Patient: sex M, age 58
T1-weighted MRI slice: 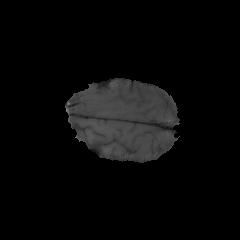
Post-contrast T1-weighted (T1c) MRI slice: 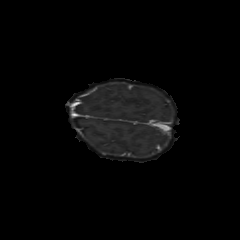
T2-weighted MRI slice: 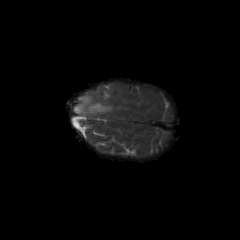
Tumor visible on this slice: yes
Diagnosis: Astrocytoma, IDH-mutant
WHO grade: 4